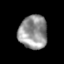
Tissue: skin
Cell type: Epithelial cells
Senescence score: 0.2771
Nuclear area (px): 937
Mean DAPI intensity: 148.413